Question: I'm a wee bit stuck...
I'm trying to make these 4 icons different colors

'''
<div class="row centered">
<div class="row centered">
<div class="col-lg-8 col-lg-offset-2 w">
<a title="Twitter" href="http://twitter.com/itsjaymem" target="_blank" > <i class="fa fa-twitter fa-4x"></i></i></a>
<a title="JimmyP.co" href="http://jimmyp.co" target="_blank"><i class="fa fa-code fa-4x"></i></a>
<a title="Instagram" href="http://instagram.com/itsjaymem" target="_blank"><i class="fa fa-instagram fa-4x"></i></a>
<a title="Email Me!" href="mailto:jayme@jimmyp.co"><i class="fa fa-envelope fa-4x"></i></a>
</div>
</div>
</div>
'''
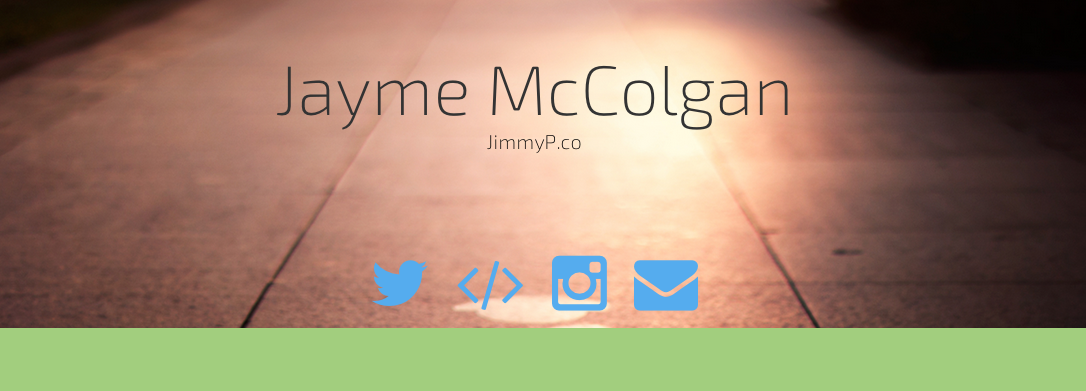
Answer: '''
.fa-twitter{
background-color:Red;
}
.fa-code{
background-color:Green;
}
.fa-instagram{
background-color:Yellow;
}
.fa-envelope{
background-color:Blue;
}
'''
: there is error in your code:
change this
'''
<i class="fa fa-twitter fa-4x"></i></i>
'''
To
'''
<i class="fa fa-twitter fa-4x"></i>
'''